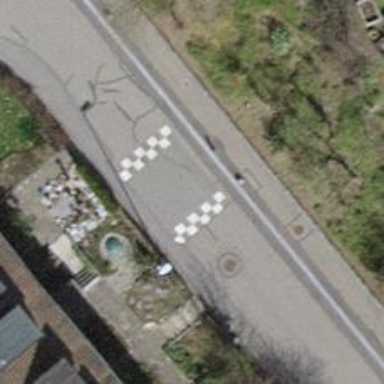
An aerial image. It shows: Traffic calming table.